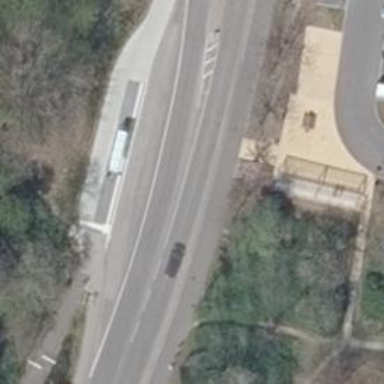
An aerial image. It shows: Primary highway with asphalt surface. It includes cycle track on both sides.